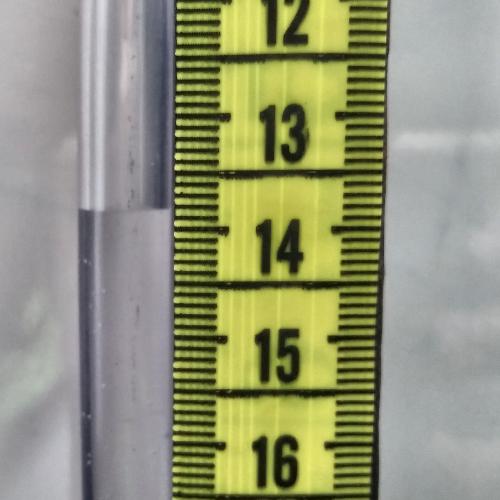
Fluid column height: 13.8 cm